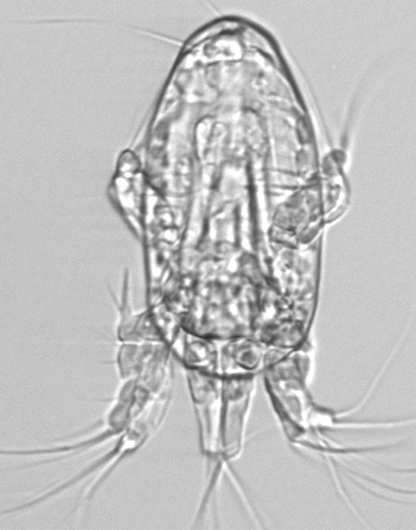
Label: Copepod_nauplii